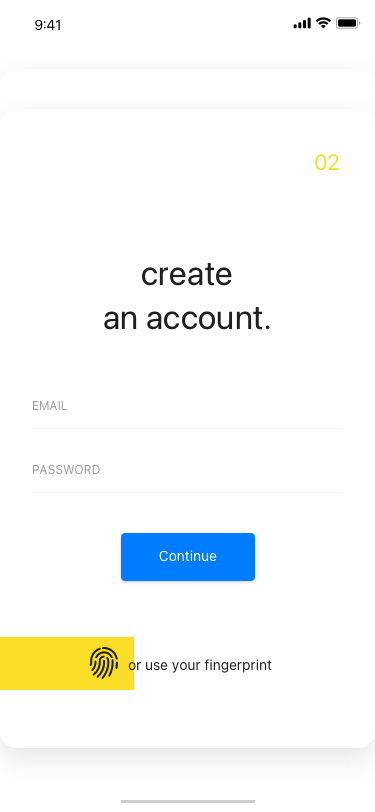
Text in this UI design:
create
an account.
or use your fingerprint
02